【题型】选择题　【知识点】解析几何　【难度】easy
如图，已知椭圆$C:\dfrac{x^2}{4}+\dfrac{y^2}{3}=1$，点$M$是直线$x=4$上的动点，过右焦点$F_2$作$OM$的垂线交以$OM$为直径的圆于$N,N'$两点，则$ON$的值是（ ）

A．$2$ \qquad B．$4$ \qquad C．$3$ \qquad D．$\sqrt{5}$

\vspace{0.2cm}
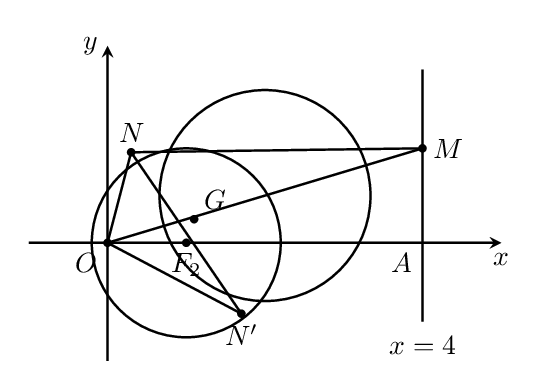
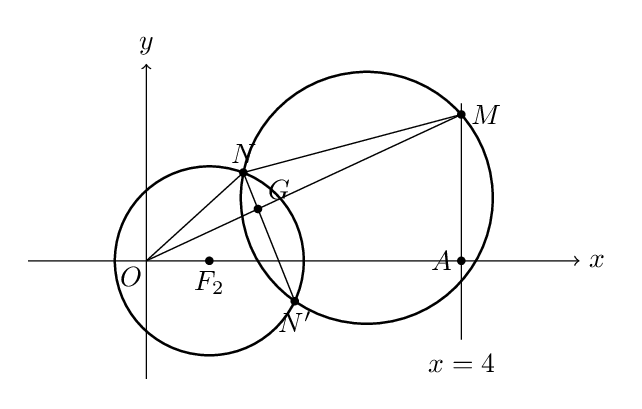
【解答】
\noindent \textbf{【答案】} A

\vspace{0.2cm}
\noindent \textbf{【分析】} 求出椭圆右焦点坐标，按点$M$是否在$x$轴上分类，利用相似三角形性质、直角三角形射影定理列式求解.

\vspace{0.2cm}
\noindent \textbf{【详解】} 椭圆$C:\dfrac{x^2}{4}+\dfrac{y^2}{3}=1$右焦点$F_2(1,0)$，令直线$x=4$与$x$轴交于点$A$，$NN'$与$OM$交于点$G$，
依题意，$NG \perp OM$，$\angle ONM = 90^\circ$，由直角三角形的射影定理得$|ON|^2 = |OG| \cdot |OM|$，
当$M$与$A$不重合时，$\text{Rt}\triangle OGF_2 \sim \text{Rt}\triangle OAM$，则$\dfrac{|OG|}{|OA|} = \dfrac{|OF_2|}{|OM|}$，
$|ON|^2 = |OG| \cdot |OM| = |OF_2| \cdot |OA| = 4$，因此$|ON| = 2$；
当点$M$与$A$重合时，点$G,F_2$重合，由直角三角形射影定理，得$|ON|^2 = |OF_2||OM| = 4$，$|ON| = 2$，
所以$|ON| = 2$.
故选：A

\vspace{0.2cm}